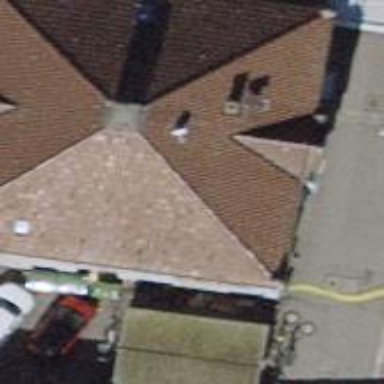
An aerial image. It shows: Building with pyramidal roof. The roof shape is pyramidal.